Interaction volume radius: 10 \u00c5
Interaction volume height: 25 \u00c5
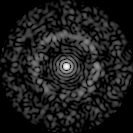
Disorder parameter: 0.8415